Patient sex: F
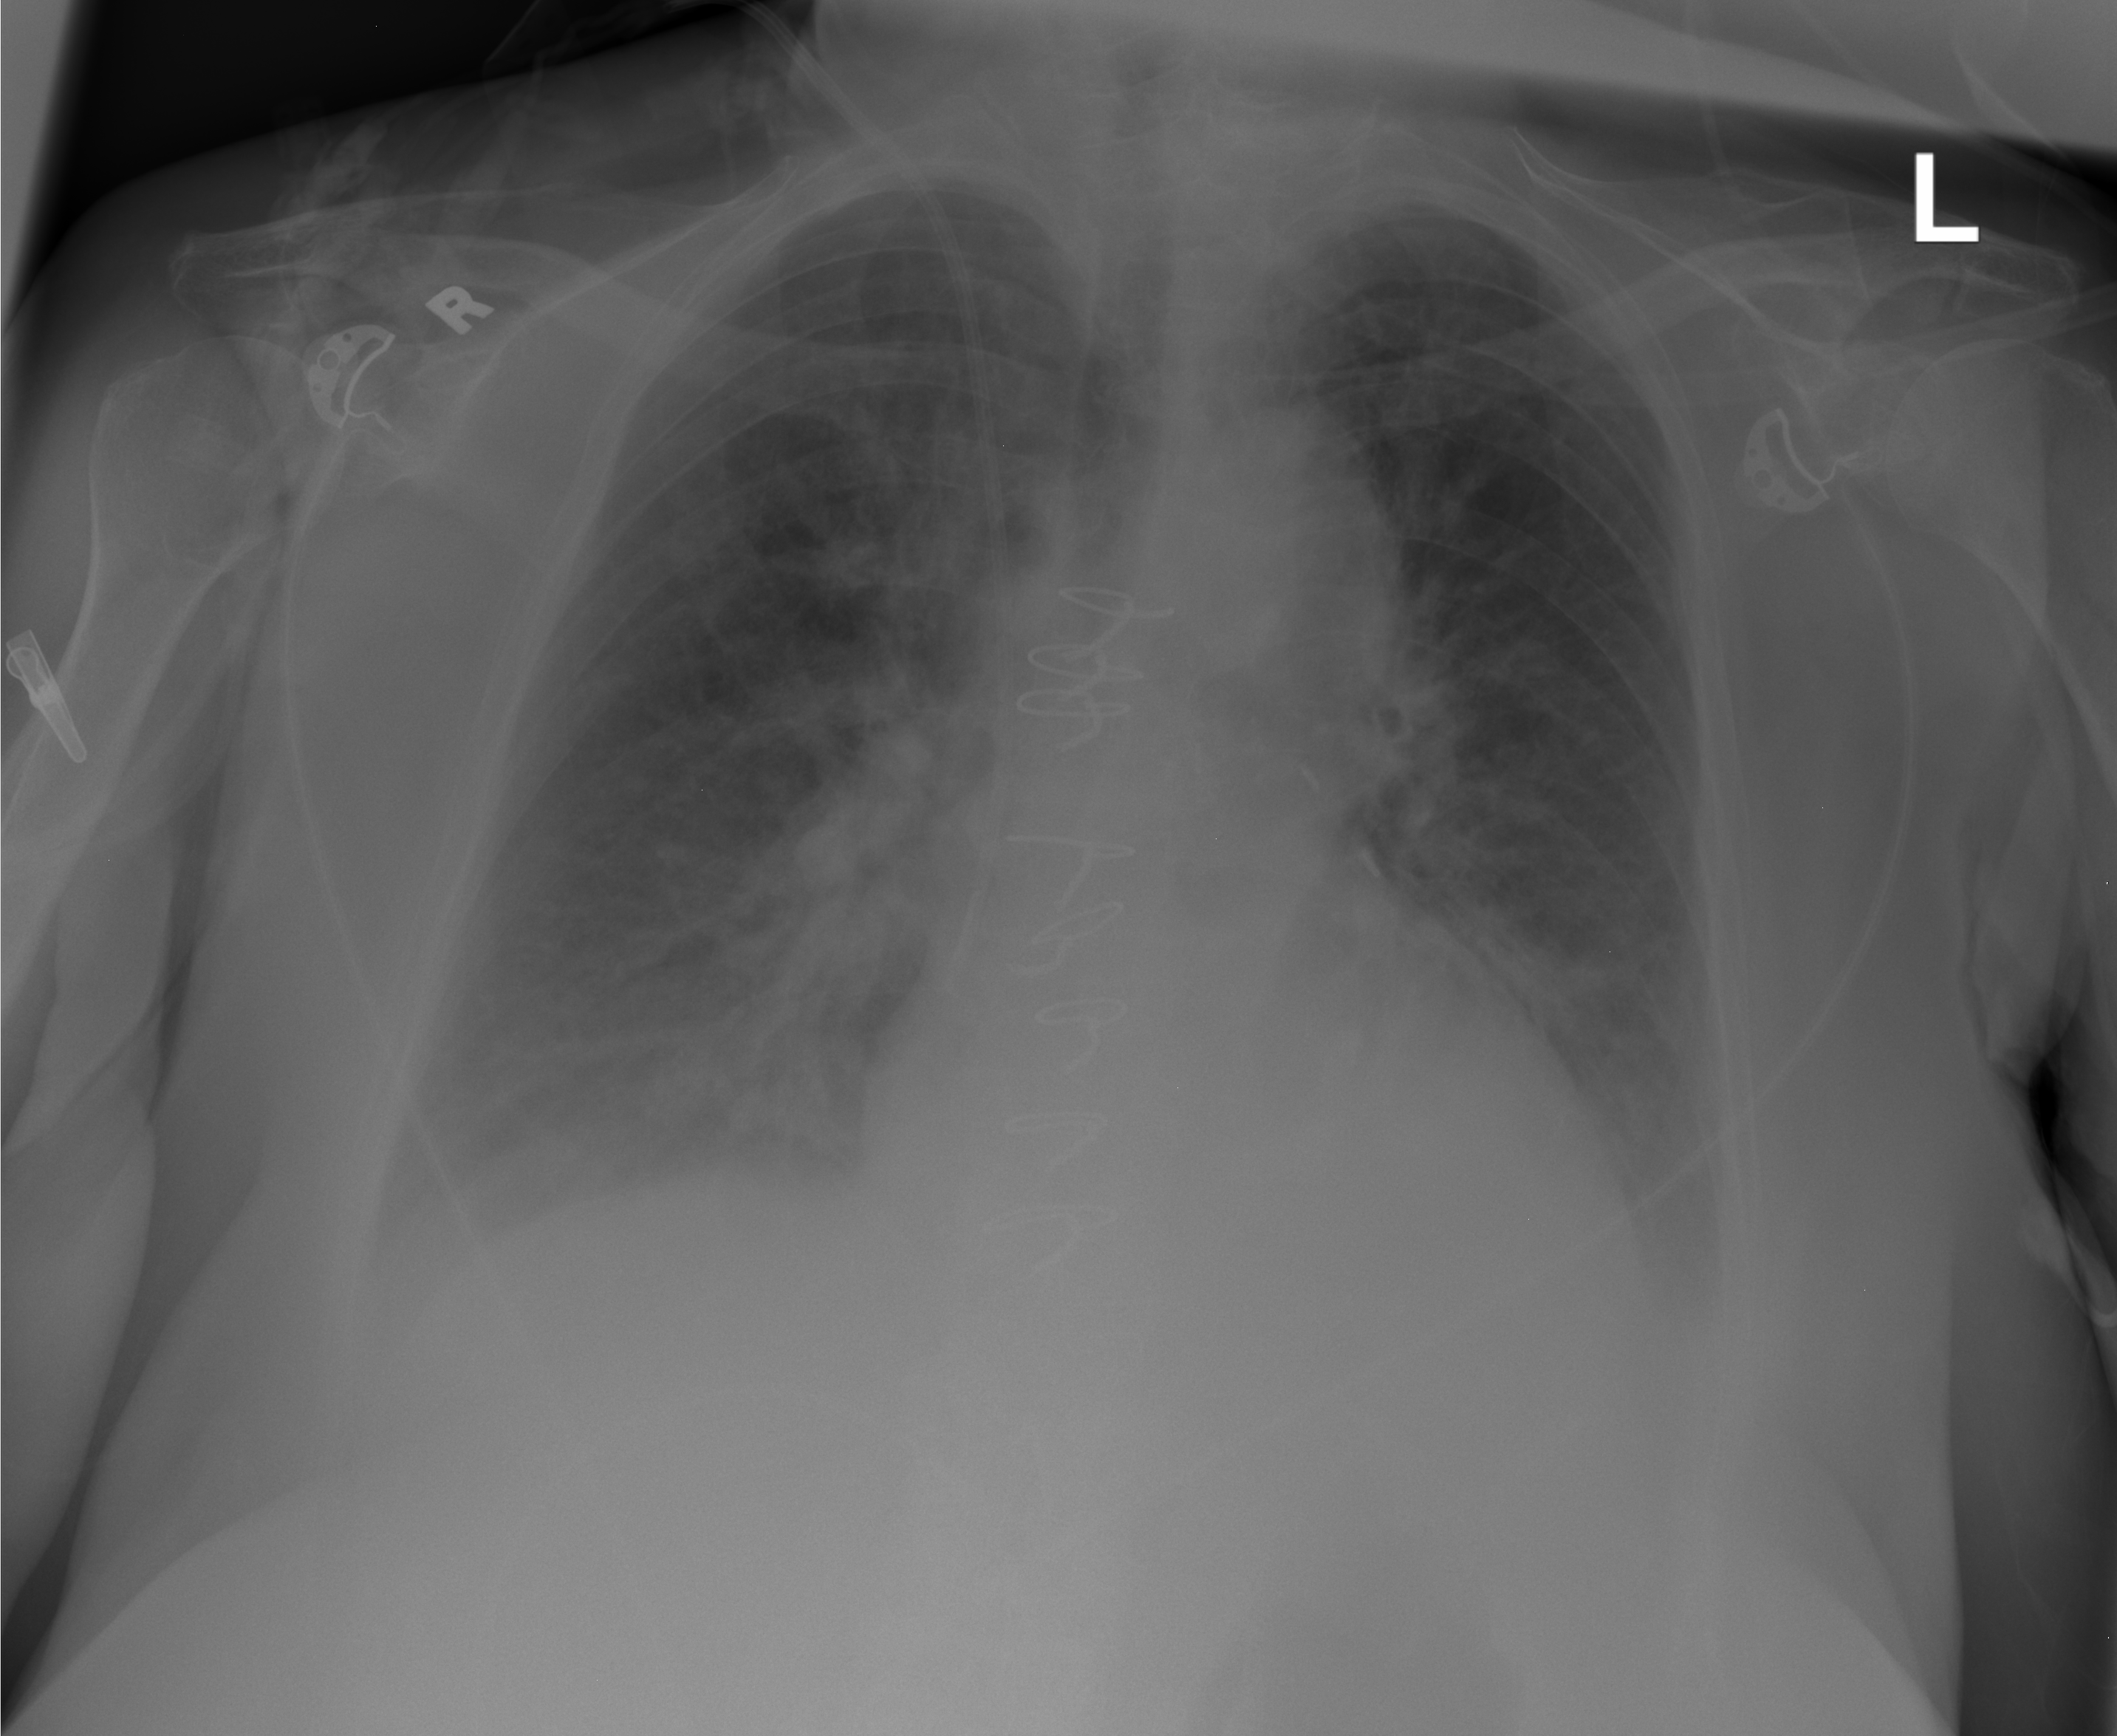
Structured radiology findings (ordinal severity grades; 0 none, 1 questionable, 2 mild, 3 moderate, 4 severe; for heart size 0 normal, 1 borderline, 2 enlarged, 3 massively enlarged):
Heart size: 2
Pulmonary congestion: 3
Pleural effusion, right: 2
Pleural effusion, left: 2
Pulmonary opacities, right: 2
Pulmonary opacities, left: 0
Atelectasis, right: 2
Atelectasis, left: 0